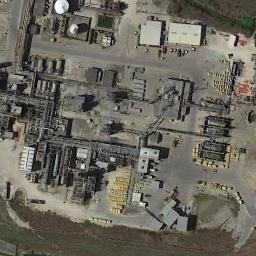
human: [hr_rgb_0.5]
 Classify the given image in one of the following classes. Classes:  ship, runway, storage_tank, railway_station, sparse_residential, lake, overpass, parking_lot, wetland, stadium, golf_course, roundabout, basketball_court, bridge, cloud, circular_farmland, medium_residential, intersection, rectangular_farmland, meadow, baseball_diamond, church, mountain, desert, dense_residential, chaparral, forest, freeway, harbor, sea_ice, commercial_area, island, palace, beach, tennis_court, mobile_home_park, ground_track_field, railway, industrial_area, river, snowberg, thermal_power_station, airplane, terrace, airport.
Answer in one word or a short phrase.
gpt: industrial_area